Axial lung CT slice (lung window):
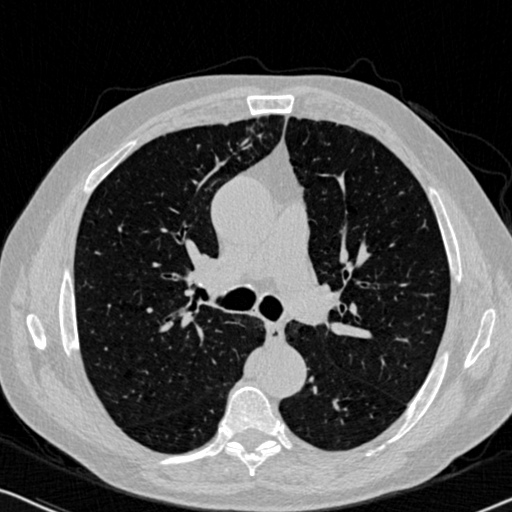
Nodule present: no